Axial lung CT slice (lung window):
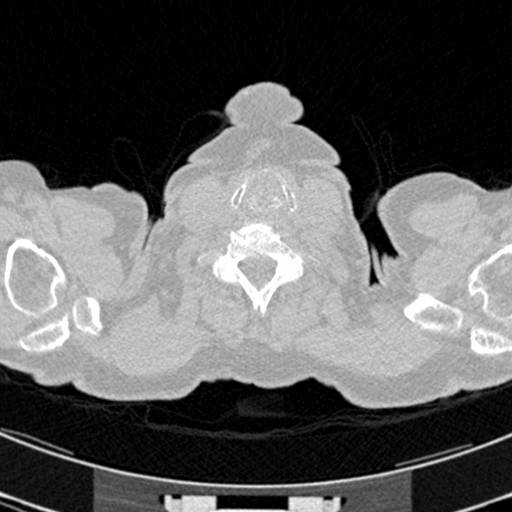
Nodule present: no